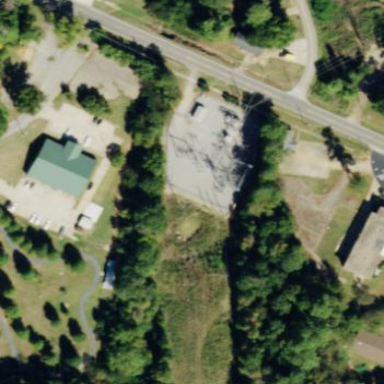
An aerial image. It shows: Distribution substation surrounded by fence.